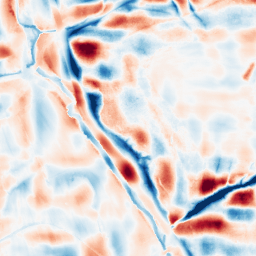
Category: wavelet
Decomposition family: wavelet_dwt
Decomposition parameters: wavelet: db4
level: 5
Upsampling method: cubic_catmull_rom
Upsampling parameters: scale: 8
Upsampling scale: 8